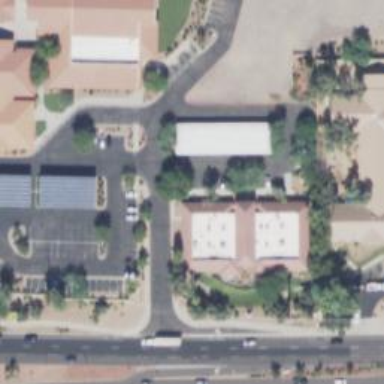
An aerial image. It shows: Healthcare clinic is depicted in the image.